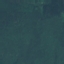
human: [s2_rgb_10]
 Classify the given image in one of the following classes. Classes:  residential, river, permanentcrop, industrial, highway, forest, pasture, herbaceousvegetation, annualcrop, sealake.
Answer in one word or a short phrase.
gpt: Forest